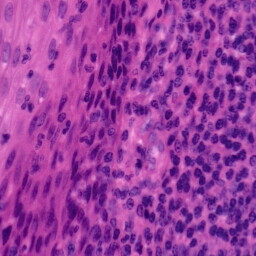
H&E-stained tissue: Tonsil